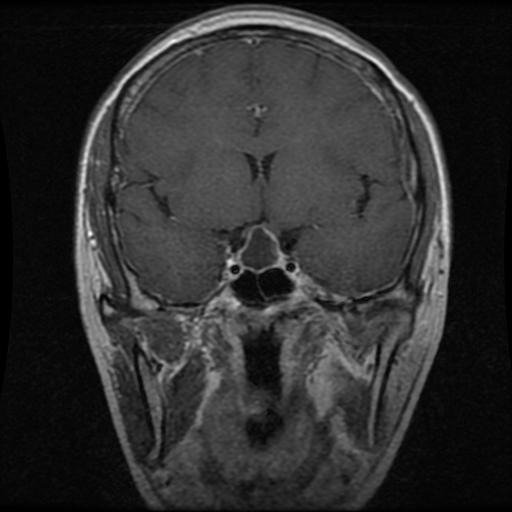
Label: pituitary